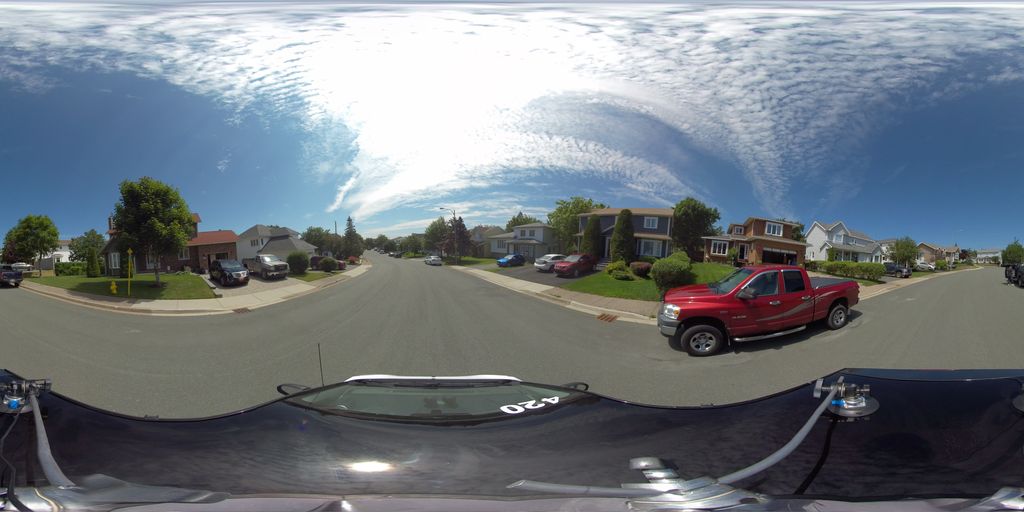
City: st_johns